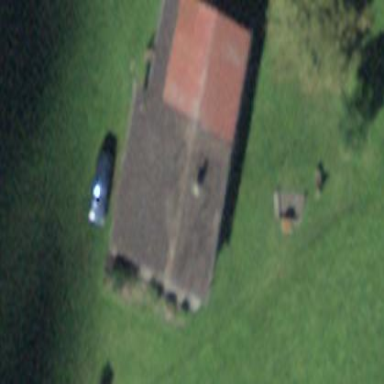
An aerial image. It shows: Farm building.